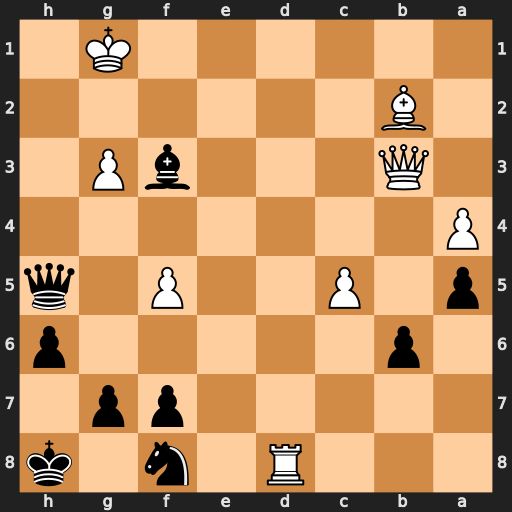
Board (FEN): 3R1n1k/5pp1/1p5p/p1P2P1q/P7/1Q3bP1/1B6/6K1
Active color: b
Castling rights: -
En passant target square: -
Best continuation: Qh1+ Kf2 Qg2+ Ke3 Qe2+